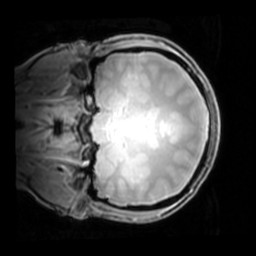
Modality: PDw
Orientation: coronal
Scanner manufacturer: philips
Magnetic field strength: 7 T
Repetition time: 0.008 s
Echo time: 0.001974 s